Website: bh-photo
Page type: address-validator
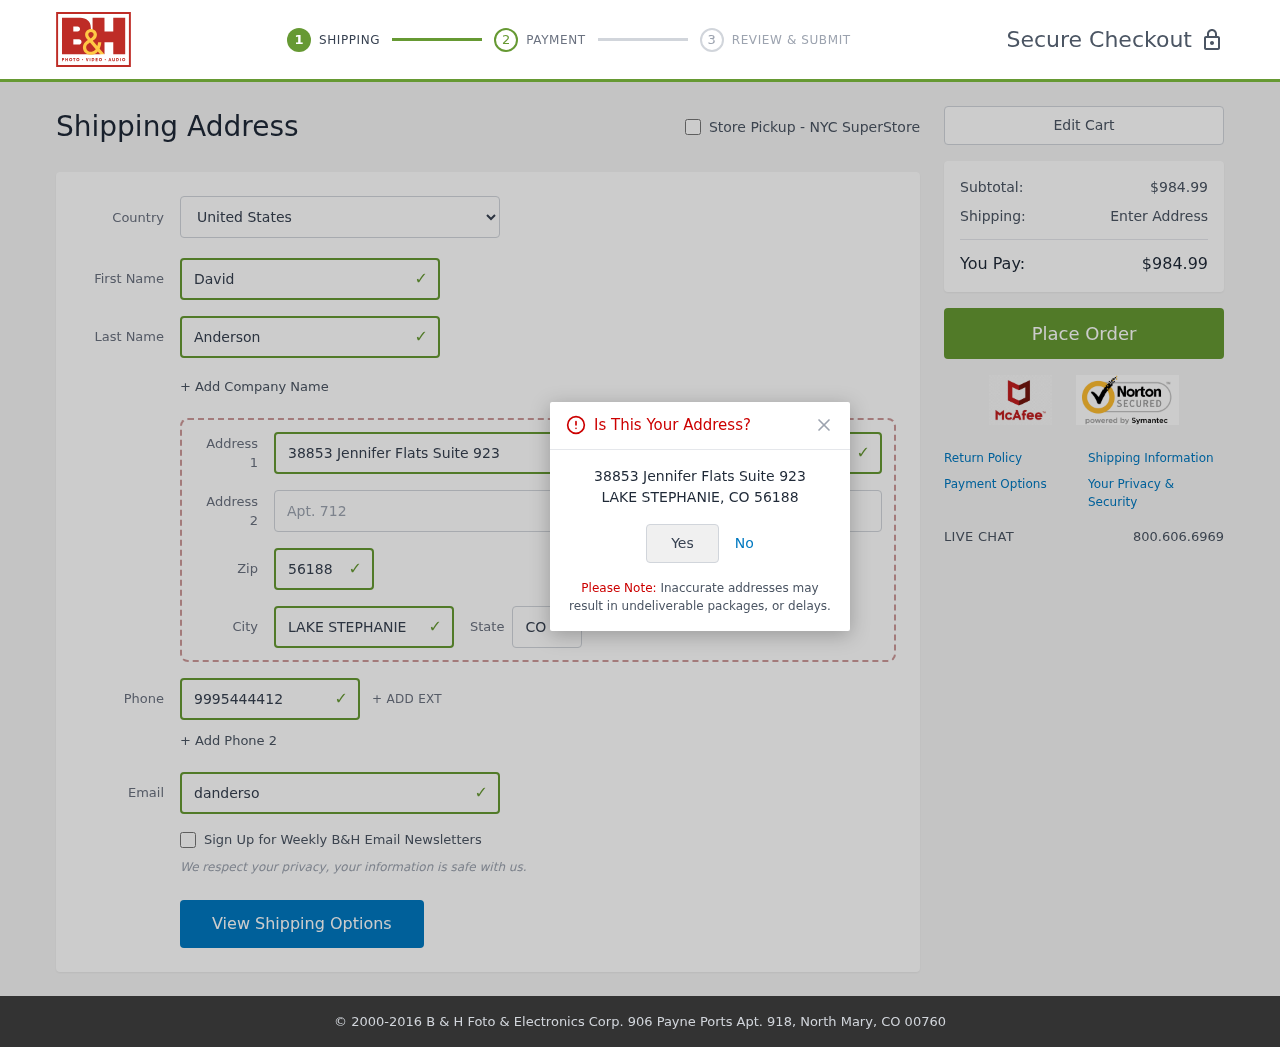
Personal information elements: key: PII_CITY
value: Lake Stephanie
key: PII_COUNTRY
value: United States
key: PII_EMAIL
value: danderson@hotmail.com
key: PII_FIRSTNAME
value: David
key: PII_LASTNAME
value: Anderson
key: PII_PHONE
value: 9995444412
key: PII_POSTCODE
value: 56188
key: PII_STATE_ABBR
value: CO
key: PII_STREET
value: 38853 Jennifer Flats Suite 923
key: PII_STREET2
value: Apt. 712
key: PII_CITY_CONFIRM
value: LAKE STEPHANIE
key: PII_POSTCODE_FULL
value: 56188
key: PII_POSTCODE_NUMERIC
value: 56188
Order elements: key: ORDER_SUBTOTAL
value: $984.99
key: ORDER_TOTAL
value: $984.99